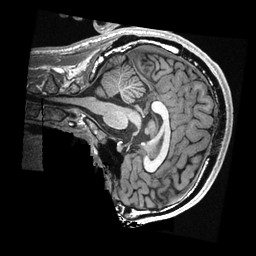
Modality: T1w
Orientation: sagittal
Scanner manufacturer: ge
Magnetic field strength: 3 T
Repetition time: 0.007716 s
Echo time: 0.002944 s